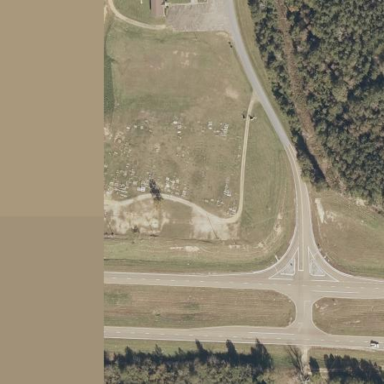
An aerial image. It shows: Graveyard area designated as cemetery.